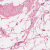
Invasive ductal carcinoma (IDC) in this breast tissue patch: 0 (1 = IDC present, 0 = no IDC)